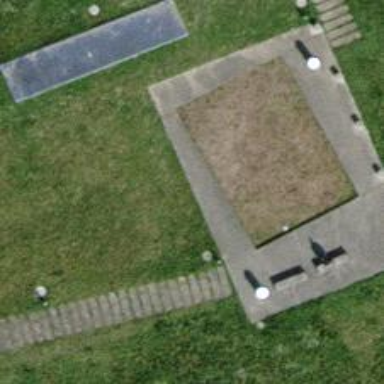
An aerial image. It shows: Playground area for leisure land.